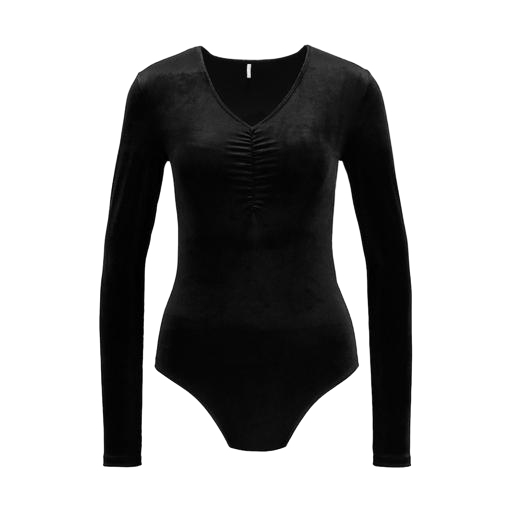
black plunge bodysuit, black mira cape-effect bodysuit, black long-sleeve v-neck top, white background